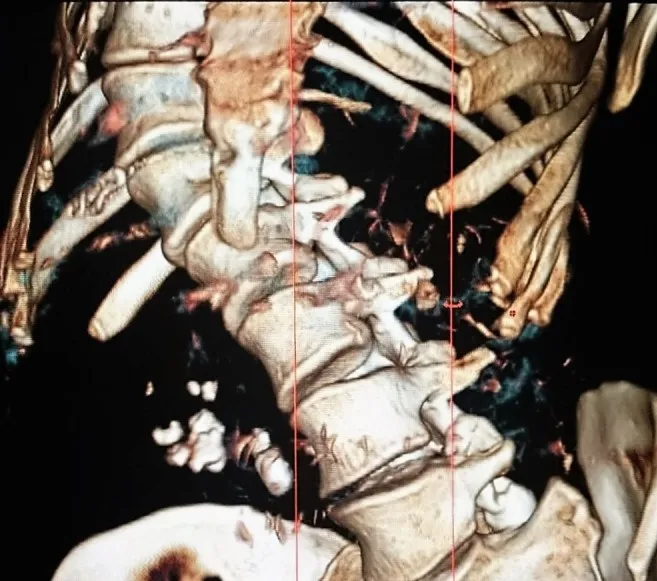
Abdominal CT that shows right stones and severe kyphoscoliosis (reconstruction, lateral vision).
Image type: radiology (ct)